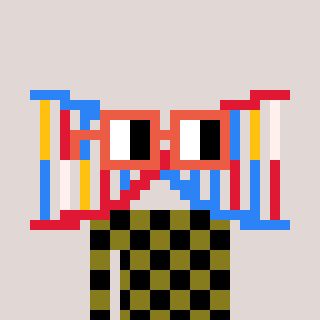
a pixel art character with square orange glasses, a dna-shaped head and a gunk-colored body on a warm background